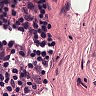
Metastatic tissue present: no